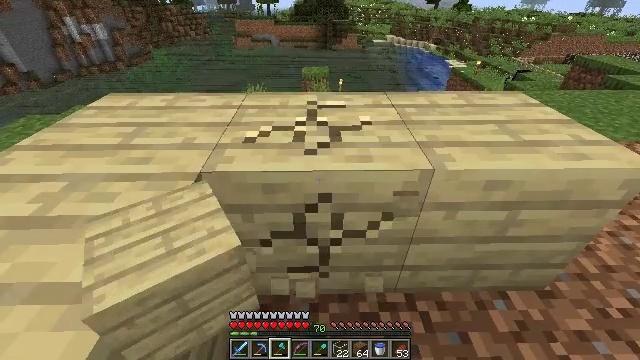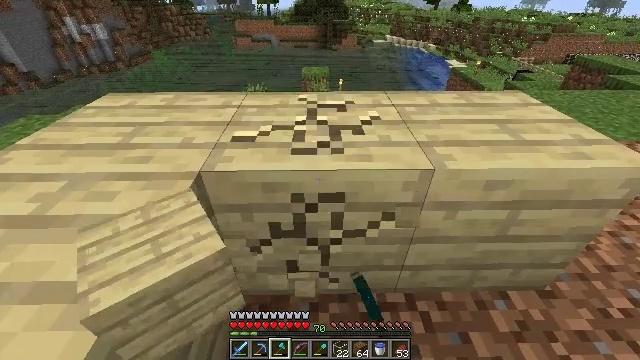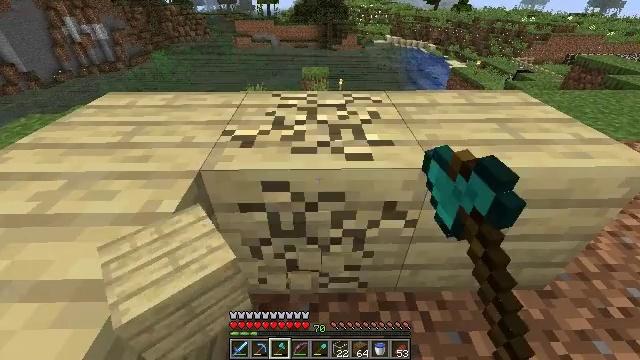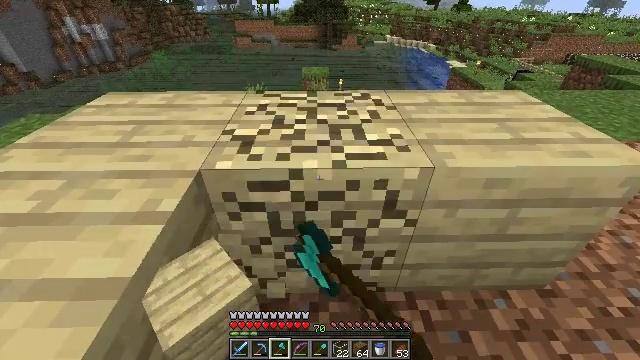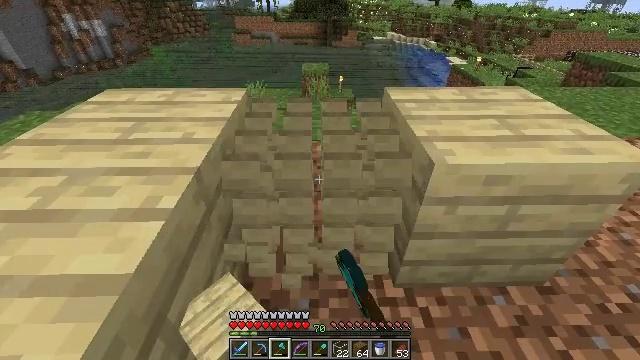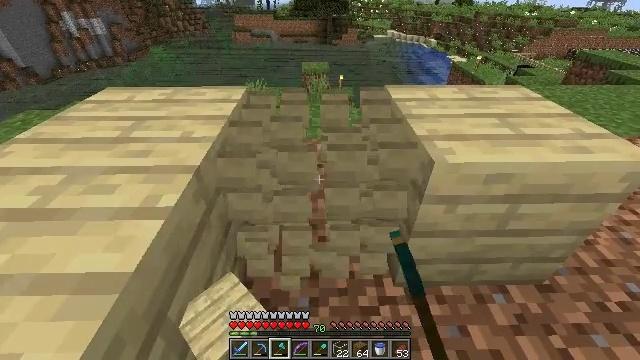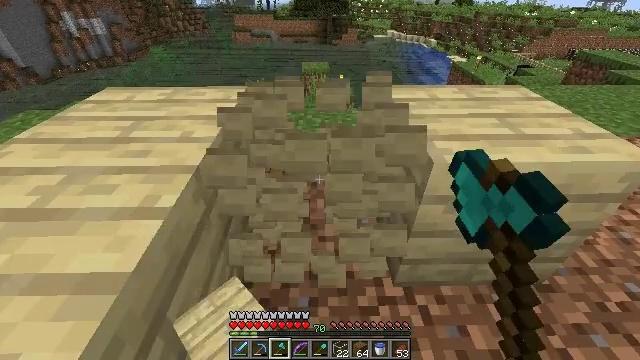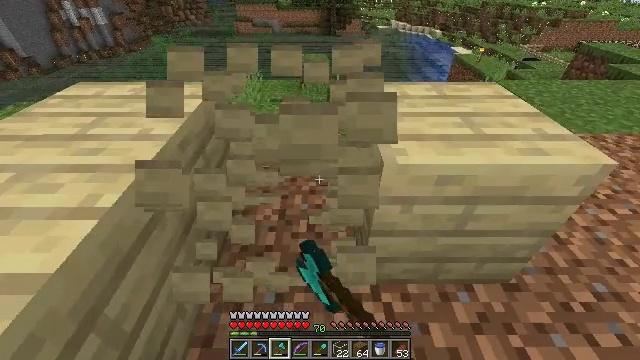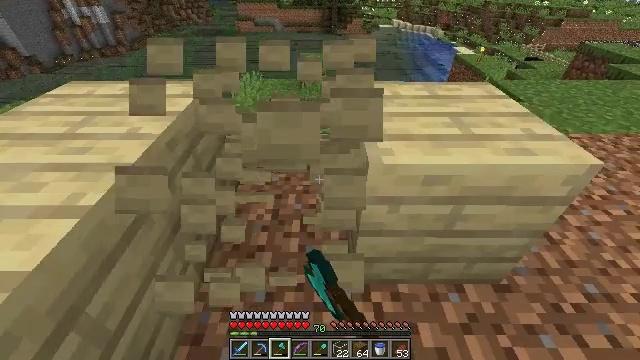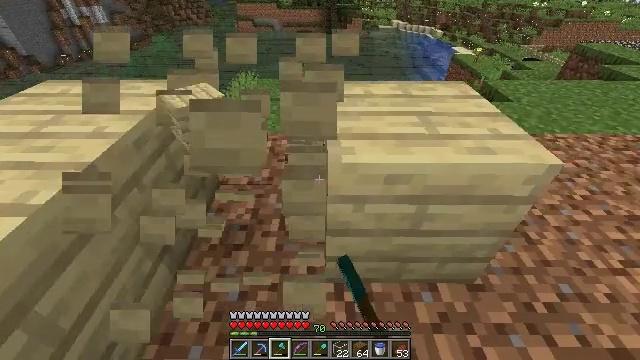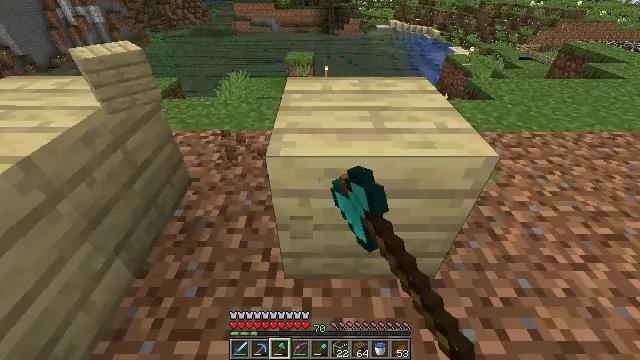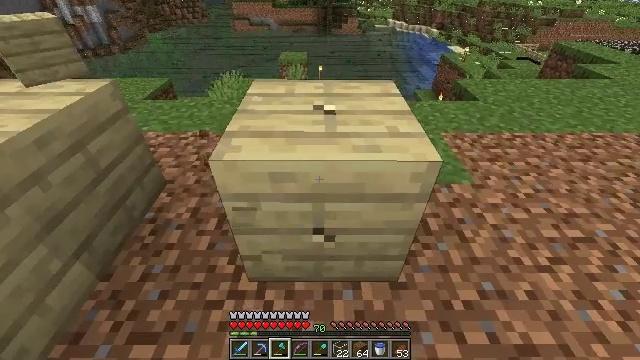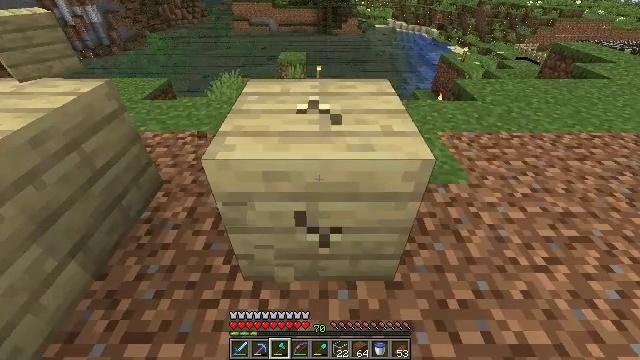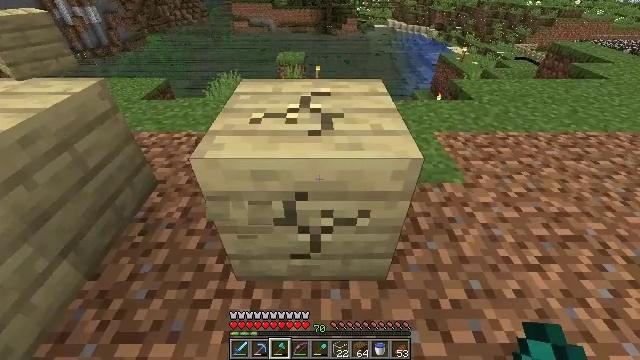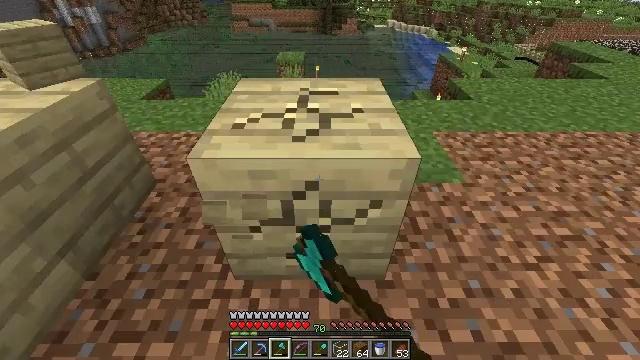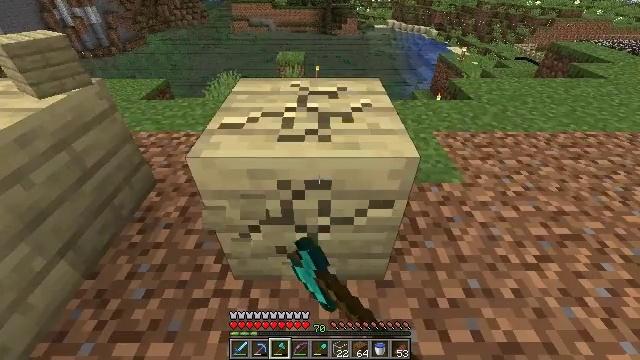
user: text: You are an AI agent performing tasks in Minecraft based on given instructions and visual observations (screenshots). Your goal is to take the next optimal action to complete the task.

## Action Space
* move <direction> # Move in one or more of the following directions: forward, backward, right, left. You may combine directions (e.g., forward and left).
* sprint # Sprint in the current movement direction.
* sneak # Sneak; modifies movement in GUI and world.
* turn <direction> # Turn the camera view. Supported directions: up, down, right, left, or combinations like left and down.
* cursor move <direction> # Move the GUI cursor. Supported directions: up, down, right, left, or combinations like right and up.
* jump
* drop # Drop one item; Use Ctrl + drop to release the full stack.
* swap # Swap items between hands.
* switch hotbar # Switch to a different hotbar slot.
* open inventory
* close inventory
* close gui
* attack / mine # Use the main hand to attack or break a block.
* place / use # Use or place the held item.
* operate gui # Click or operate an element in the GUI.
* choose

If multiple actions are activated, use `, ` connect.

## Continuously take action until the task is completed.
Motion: motion action
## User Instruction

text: Remove birch planks to collect them.
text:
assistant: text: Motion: attack / mine
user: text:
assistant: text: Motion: attack / mine
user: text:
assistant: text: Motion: attack / mine
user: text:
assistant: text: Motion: attack / mine
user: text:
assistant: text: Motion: attack / mine
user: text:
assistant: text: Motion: move right, attack / mine
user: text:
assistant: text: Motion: move right, turn down, attack / mine
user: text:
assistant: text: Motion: move right, attack / mine
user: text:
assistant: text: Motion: move right, attack / mine
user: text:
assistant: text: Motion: move right, attack / mine
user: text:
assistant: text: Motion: attack / mine
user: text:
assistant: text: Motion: attack / mine
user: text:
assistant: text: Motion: attack / mine
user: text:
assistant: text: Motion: attack / mine
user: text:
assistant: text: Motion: attack / mine
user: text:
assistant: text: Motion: attack / mine
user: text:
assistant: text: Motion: turn down, attack / mine
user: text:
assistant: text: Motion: turn left, attack / mine
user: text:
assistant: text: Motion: move forward, turn left, attack / mine
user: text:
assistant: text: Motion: move forward and move right, turn left, attack / mine
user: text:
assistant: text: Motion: move forward and move right, turn left, attack / mine
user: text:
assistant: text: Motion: move forward and move right, turn left, attack / mine
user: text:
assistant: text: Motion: move forward and move right, turn left, attack / mine
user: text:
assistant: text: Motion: move forward and move right, turn left, attack / mine
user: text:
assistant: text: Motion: move forward and move right, turn left and up, attack / mine
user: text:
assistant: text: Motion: move forward and move right, turn left, attack / mine
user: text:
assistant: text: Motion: move forward and move right, turn left, attack / mine
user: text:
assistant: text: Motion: move right, turn left, attack / mine
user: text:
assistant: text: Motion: move right, turn left, attack / mine
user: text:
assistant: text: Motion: move right, turn left, attack / mine